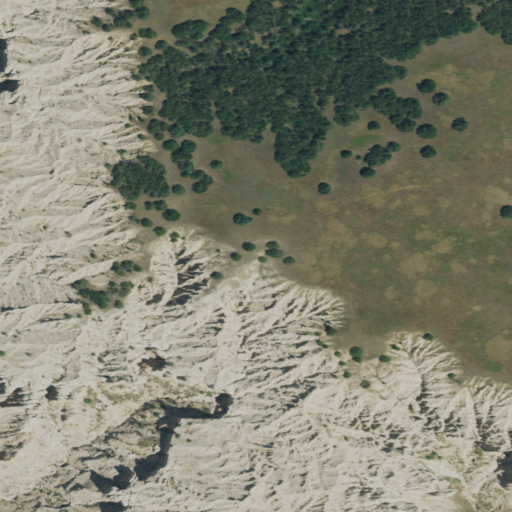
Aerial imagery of mountain in South Dakota named Cedar Butte containing barren land, grassland, and evergreen forest